Question: ## Requirement
I can translate layout base on 'toYDelta="100%' or 'toYDelta="50%' etc.
But I want to animate layout only in '300dp Height'.
## slide_down.xml
'''
<translate xmlns:android="http://schemas.android.com/apk/res/android"
android:duration="500"
android:fromYDelta="0"
android:toYDelta="100%" />
'''
## slide_up.xml
'''
<translate xmlns:android="http://schemas.android.com/apk/res/android"
android:duration="500"
android:fromYDelta="100%"
android:toYDelta="0" />
'''
## Java Code (Animation)
'''
Animation animation = AnimationUtils.loadAnimation(getActivity().getApplicationContext(),R.anim.slide_down);
animation.setAnimationListener(new AnimationListener() {
@Override
public void onAnimationStart(Animation animation) {
// TODO Auto-generated method stub
}
@Override
public void onAnimationRepeat(Animation animation) {
// TODO Auto-generated method stub
}
@Override
public void onAnimationEnd(Animation animation) {
// TODO Auto-generated method stub
// I can hide layout after animation completion
}
});
'''
## Mockup

## Problem
How to do base on 300dp height?
Please help me for this problem.
Thank you.
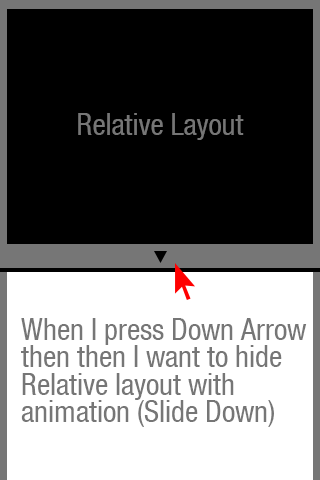
Answer: # View Animation
Surprisingly enough, there does not seem to be a way to specify a 300dp translate animation in XML. The translate animation <URL> accepts three different distance specifications:
- 'android:toYDelta="10"'- 'android:toYDelta="10%"'- 'android:toYDelta="10%p"'
You are also restrained to the same specifications when you create a 'TranslateAnimation' <URL> and supply that as your pixel translate distance.
To get 300dp, you can either define a <URL> of 300dp in XML, or simply perform the calculation in code.
Inside 'dimens.xml':
'''
<dimen name="distance">300dp</dimen>
'''
Inside your Activity/Fragment/etc:
'''
float distance = getResources().getDimensionPixelSize(R.dimen.distance);
'''
Inside your Activity/Fragment/etc:
'''
float distance = TypedValue.applyDimension(
TypedValue.COMPLEX_UNIT_DIP, 300,
getResources().getDisplayMetrics()
);
'''
Then all you need to do is use that distance when creating your 'TranslateAnimation':
'''
TranslateAnimation animation = new TranslateAnimation(
Animation.ABSOLUTE, 0,
Animation.ABSOLUTE, 0,
Animation.ABSOLUTE, 0,
Animation.ABSOLUTE, distance
);
'''
# Property Animation
If you are targeting Android 3.0 and above, you can use the new <URL> framework to express the same animation more elegantly:
'''
view.animate().translationY(distance).setDuration(...).start();
'''
If you are still targeting Android 2.x, you can use <URL> to get backwards compatible animation syntax. It will automatically use the new property animations for devices that support it.
'''
ViewPropertyAnimator.animate(view).translationY(distance).setDuration(...).start();
'''